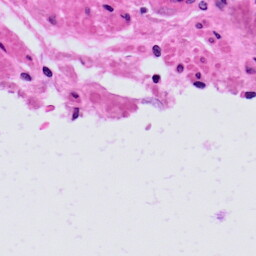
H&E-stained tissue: Prostate